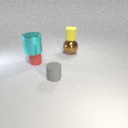
large brown metal sphere to the right of small red rubber cylinder